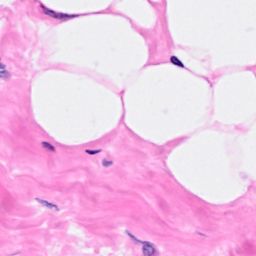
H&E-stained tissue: Breast